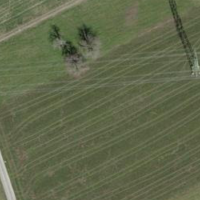
EUNIS habitat code: 52
Species observed at this site:
Sedum acre